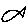
Label: fish